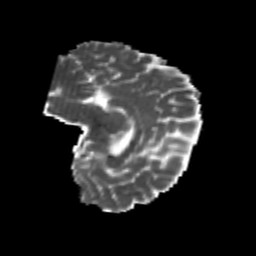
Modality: MD
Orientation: sagittal
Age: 23
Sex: female
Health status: healthy
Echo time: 0.074 s